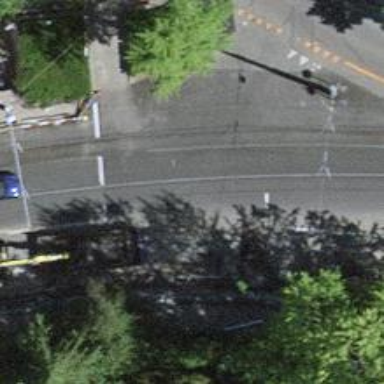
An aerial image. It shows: Tram level crossing on the railway.